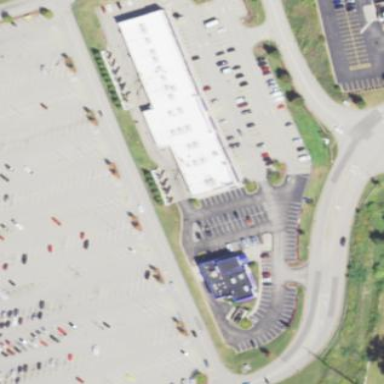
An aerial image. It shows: Retail building.